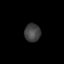
Tissue: skin
Cell type: Epithelial cells
Senescence score: 0.2617
Nuclear area (px): 285
Mean DAPI intensity: 65.544